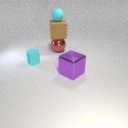
large red metal sphere to the right of small cyan rubber cylinder